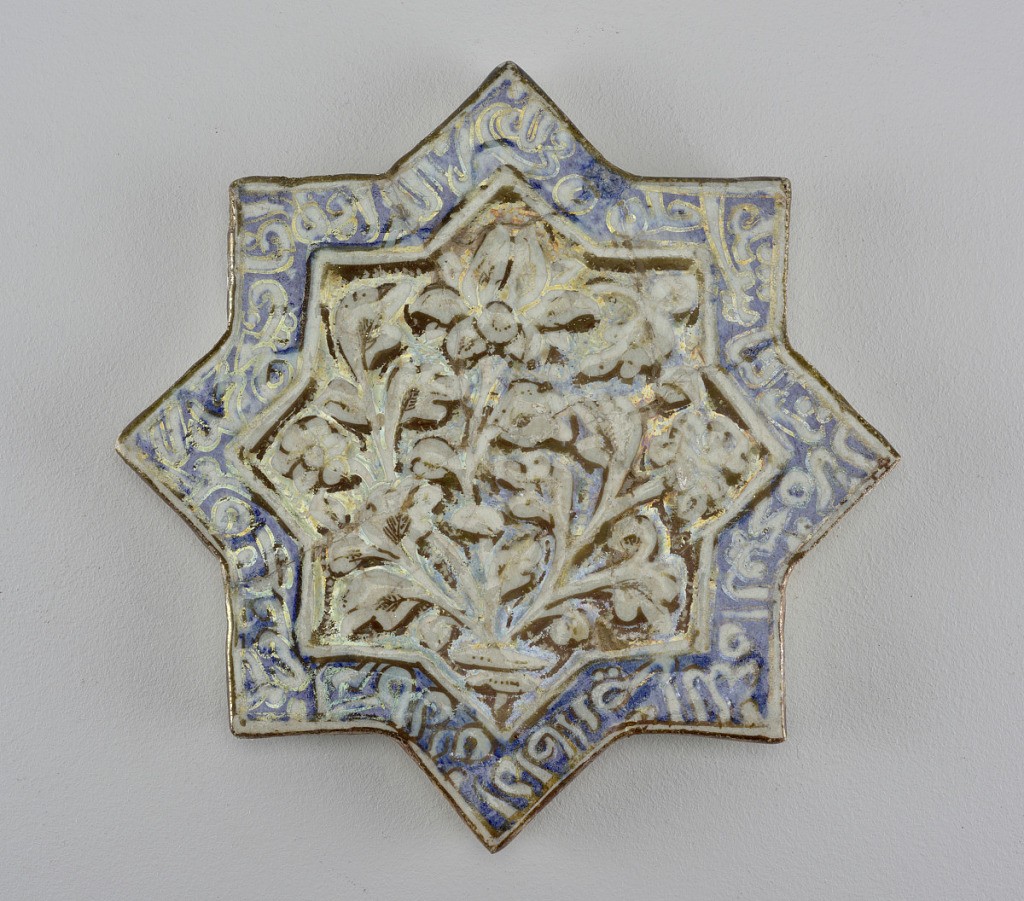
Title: Tile
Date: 1301–50
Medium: Glazed, lustered and painted stonepaste, rolled and pierced silver (later mount)
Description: Eight-pointed star tile set in modern silver mounting with pierced gallery. Tile has blue border containing calligraphy surrounding floral design on brownish ground.